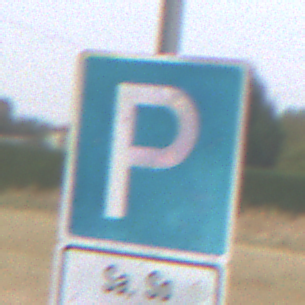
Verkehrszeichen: Parken
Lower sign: ZeitangabenMitBeschraenkungAufWochentage9
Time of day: Midday
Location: Outdoor (Suburban)
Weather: Overcast
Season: NotSpecified
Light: Natural